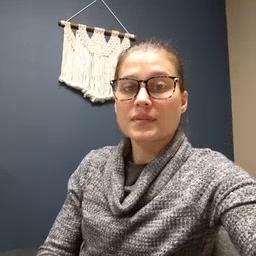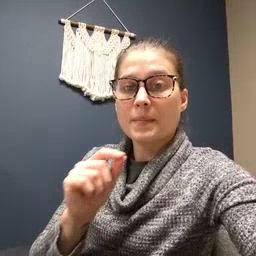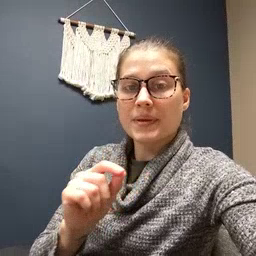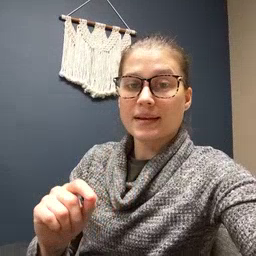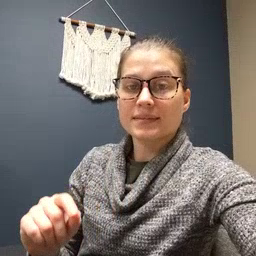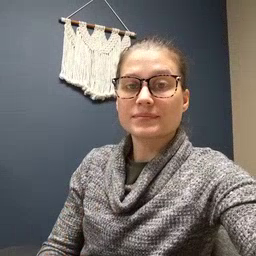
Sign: pen